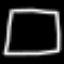
Label: square